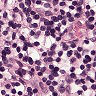
Metastatic tissue present: no